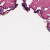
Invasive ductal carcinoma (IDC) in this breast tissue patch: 0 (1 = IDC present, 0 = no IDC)